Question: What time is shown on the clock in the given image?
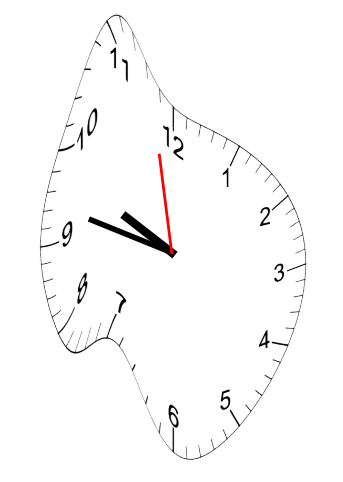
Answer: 09:46:58